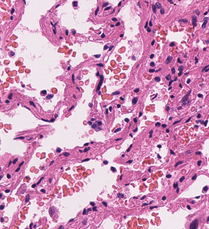
Tumor epithelial tissue: no
Tumor-associated stroma tissue: no
Normal tissue: yes